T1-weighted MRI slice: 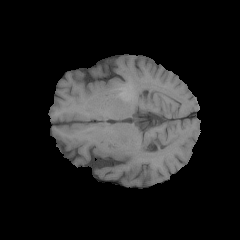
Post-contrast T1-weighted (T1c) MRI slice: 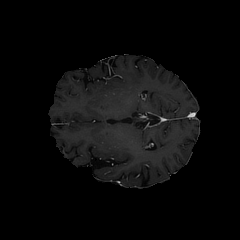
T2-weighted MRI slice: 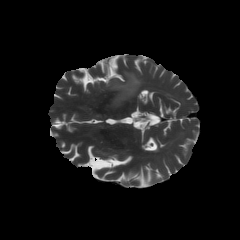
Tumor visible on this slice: yes